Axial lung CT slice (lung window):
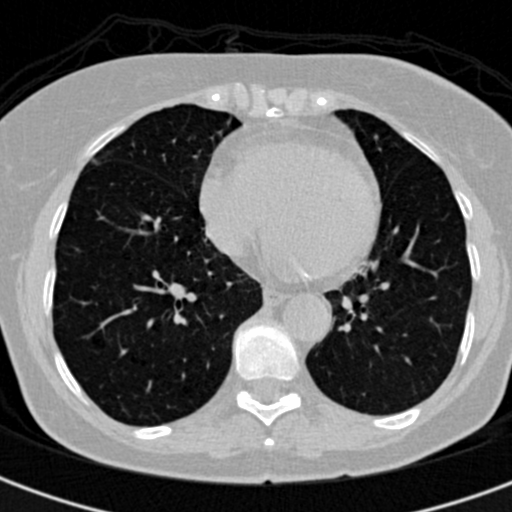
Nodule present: no